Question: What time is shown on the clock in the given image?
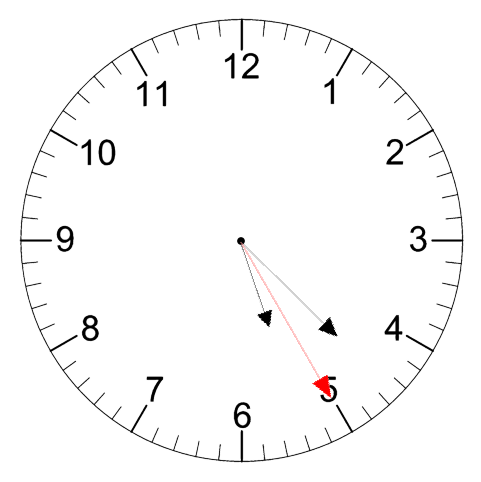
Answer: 05:22:25